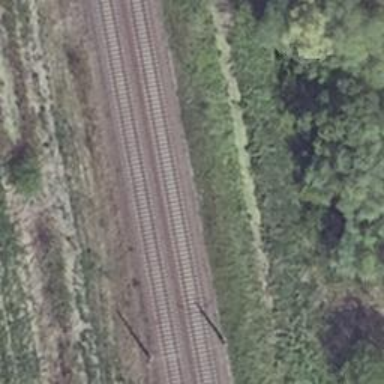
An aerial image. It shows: Railway milestone.